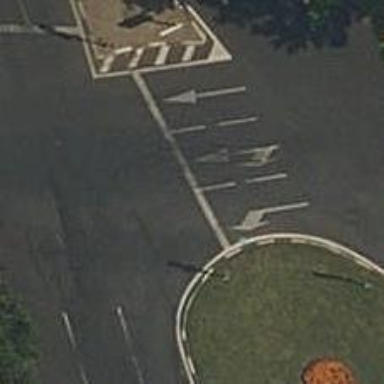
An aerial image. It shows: Road with traffic signals.